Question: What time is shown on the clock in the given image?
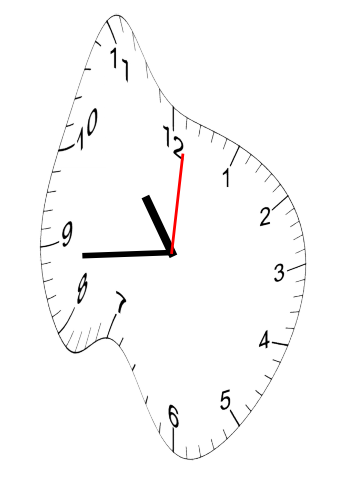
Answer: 10:44:01